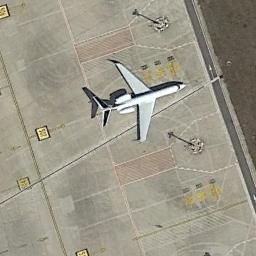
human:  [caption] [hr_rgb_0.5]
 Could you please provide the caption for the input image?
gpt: A plane parked between two no-stop areas and some yellow marks around it .

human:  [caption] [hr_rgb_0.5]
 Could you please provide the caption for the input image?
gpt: A white plane docked on the ground with many yellow landmarks .

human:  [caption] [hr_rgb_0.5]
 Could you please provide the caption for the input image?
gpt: There is an airplane parked on the runway .

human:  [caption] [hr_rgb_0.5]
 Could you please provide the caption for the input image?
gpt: An airplane was parked on the airport beside the grassland .

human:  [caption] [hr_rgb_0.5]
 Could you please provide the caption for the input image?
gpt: An airplane is on the marked ground next to the grass .